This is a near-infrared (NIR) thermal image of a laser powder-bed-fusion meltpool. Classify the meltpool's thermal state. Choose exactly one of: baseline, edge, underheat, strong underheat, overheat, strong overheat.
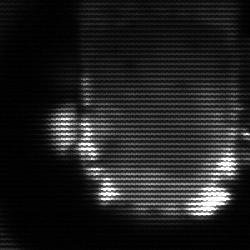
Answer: baseline